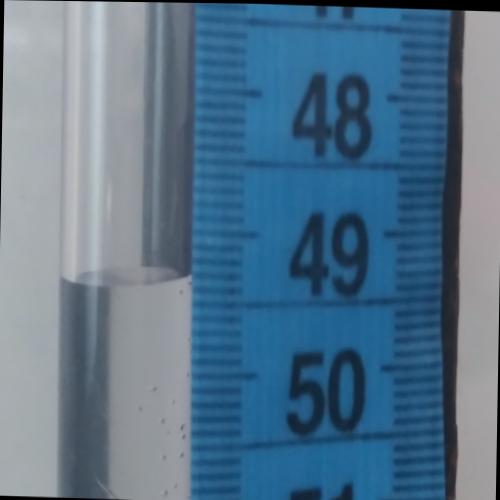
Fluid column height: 49.3 cm